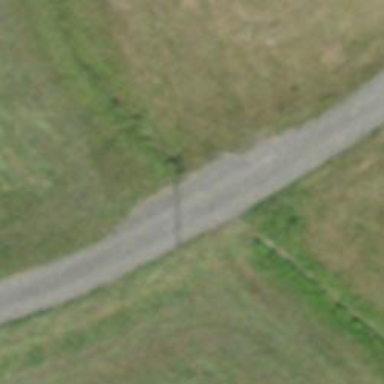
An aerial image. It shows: Paved track with grade1 tracktype.